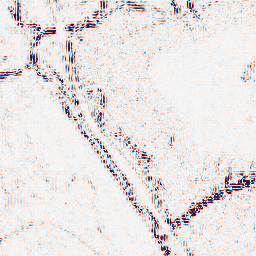
Category: wavelet
Decomposition family: wavelet_reverse_biorthogonal
Decomposition parameters: wavelet: rbio1.3
level: 2
Upsampling method: linear_exact
Upsampling parameters: scale: 4
Upsampling scale: 4